Field crop: maize
Growth stage: 1
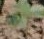
Species: datura